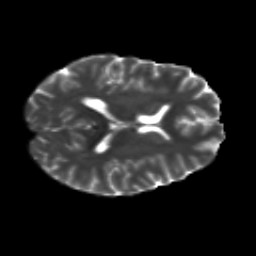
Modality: T2w
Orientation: axial
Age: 22
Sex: male
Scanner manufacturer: siemens
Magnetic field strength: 3 T
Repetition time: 8.8 s
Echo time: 0.085 s